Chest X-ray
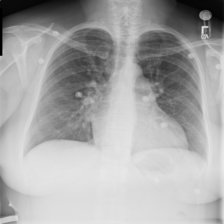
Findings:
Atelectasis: negative
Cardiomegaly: negative
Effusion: positive
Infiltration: negative
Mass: negative
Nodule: positive
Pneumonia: negative
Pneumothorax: negative
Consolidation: negative
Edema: negative
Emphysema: negative
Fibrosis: negative
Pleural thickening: negative
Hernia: negative